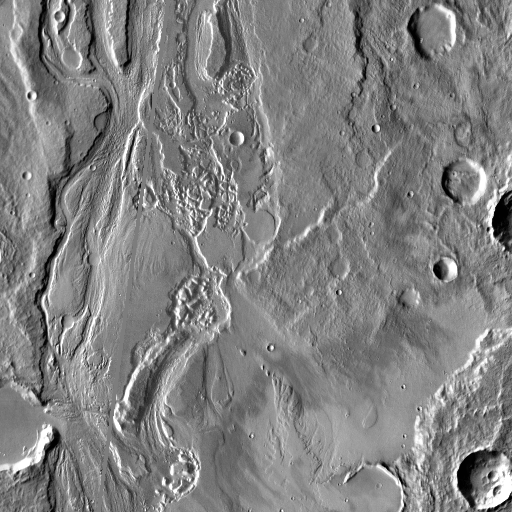
Crater classes present: Background, Other, Buried